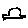
Label: car